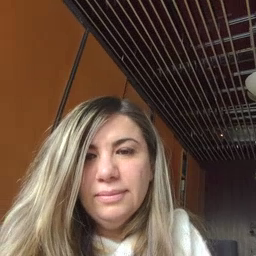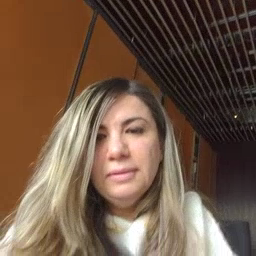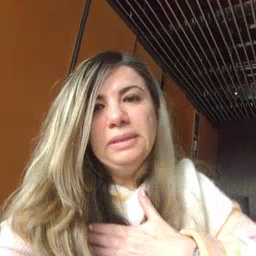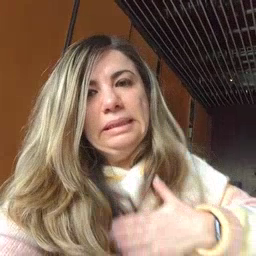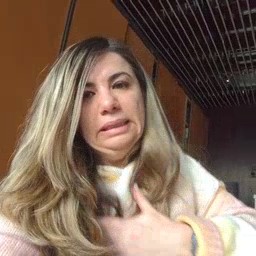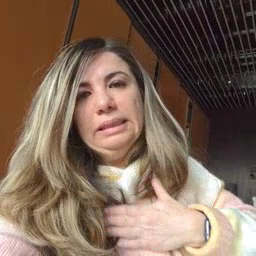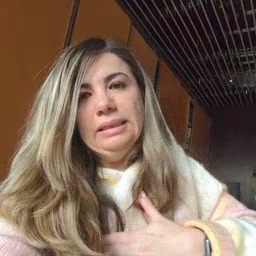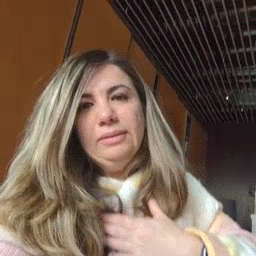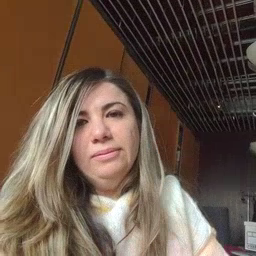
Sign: please